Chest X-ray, PA view. Patient: 68 years old, sex M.
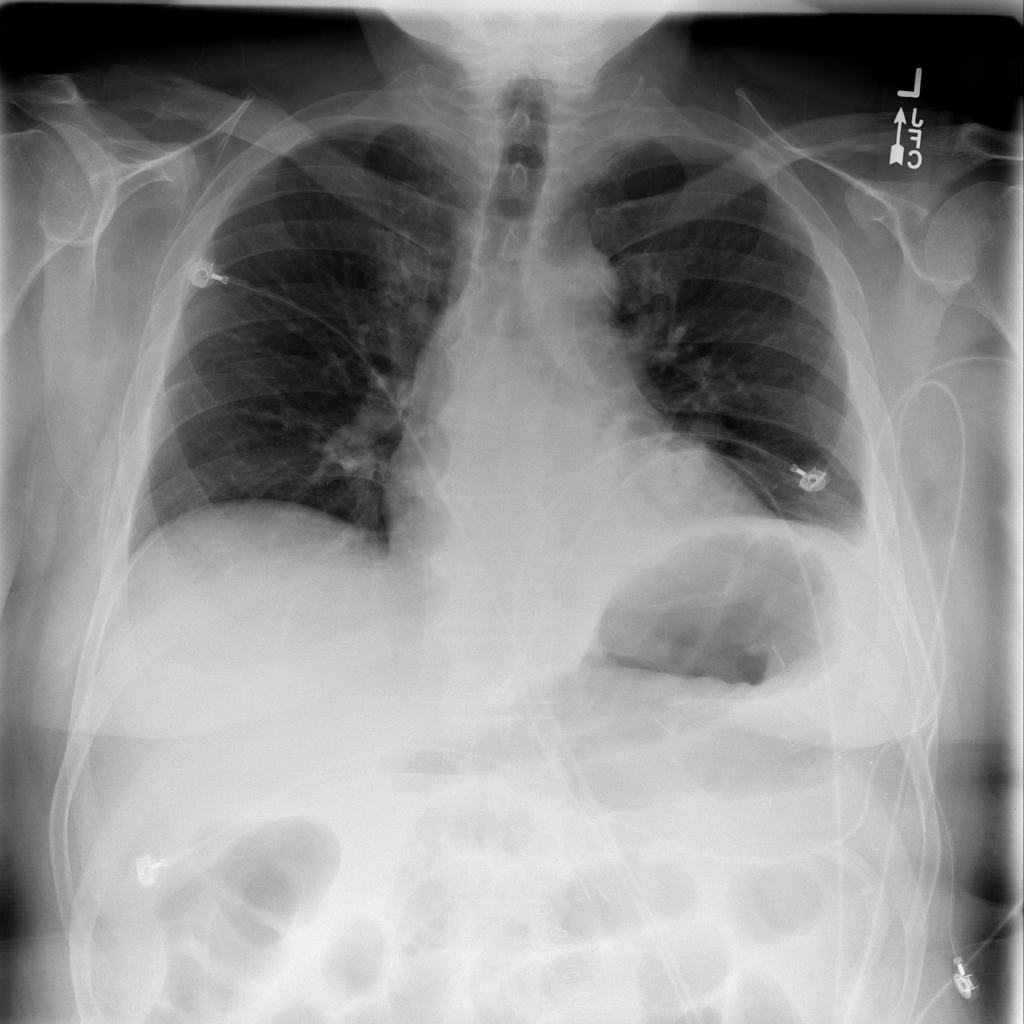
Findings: Atelectasis, Consolidation